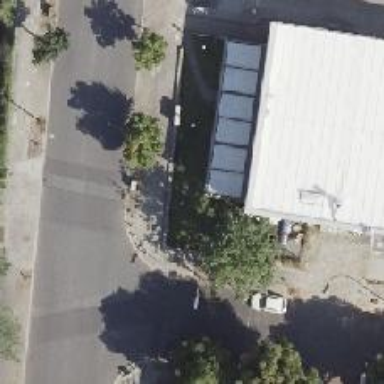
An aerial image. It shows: Broadleaved deciduous tree in parking area.